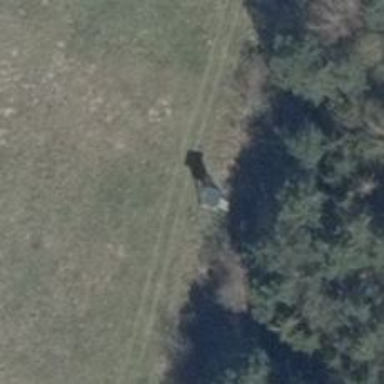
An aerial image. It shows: Hunting stand.